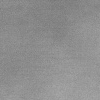
Atmospheric dust classification: dusty